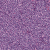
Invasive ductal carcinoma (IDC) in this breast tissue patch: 1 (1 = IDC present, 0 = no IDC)